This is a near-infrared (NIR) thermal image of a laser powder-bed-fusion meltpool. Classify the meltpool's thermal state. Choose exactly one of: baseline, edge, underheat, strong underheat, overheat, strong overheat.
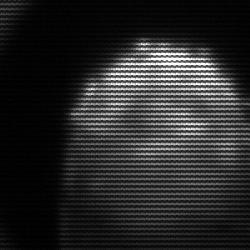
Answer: edge